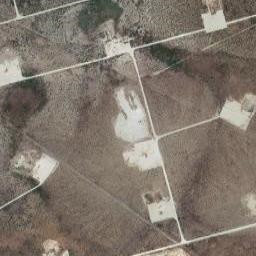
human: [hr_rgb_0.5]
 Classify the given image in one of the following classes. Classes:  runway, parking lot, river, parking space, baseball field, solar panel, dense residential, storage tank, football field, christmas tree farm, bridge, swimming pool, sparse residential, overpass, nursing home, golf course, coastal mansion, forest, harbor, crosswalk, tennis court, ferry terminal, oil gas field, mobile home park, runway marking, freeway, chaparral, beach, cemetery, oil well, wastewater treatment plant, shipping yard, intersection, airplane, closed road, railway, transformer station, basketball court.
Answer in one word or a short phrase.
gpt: oil gas field